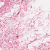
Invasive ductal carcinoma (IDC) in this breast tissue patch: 0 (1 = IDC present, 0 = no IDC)